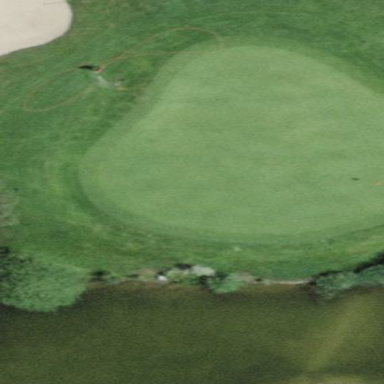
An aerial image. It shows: Picturesque green golfing area with grass land use.